Interaction volume radius: 5 \u00c5
Interaction volume height: 15 \u00c5
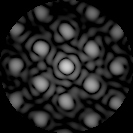
Disorder parameter: 0.3346